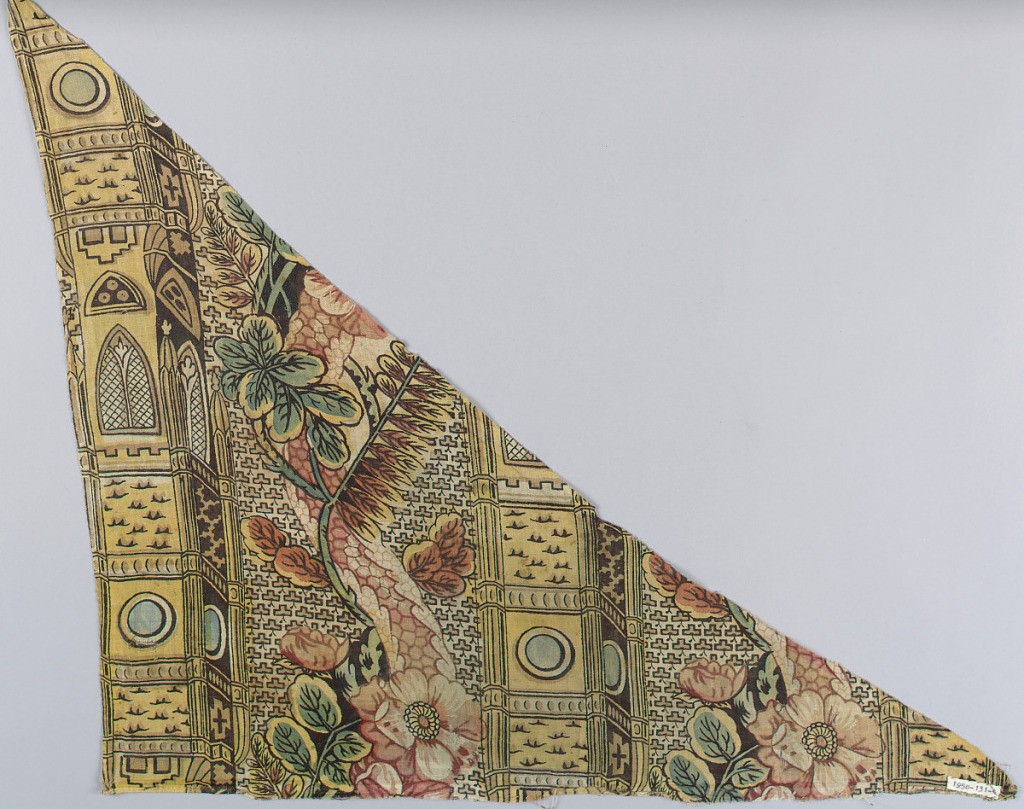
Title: Fragment
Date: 1800–1808
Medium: cotton Technique: relief printed and glazed
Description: Triangular fragment in shades of yellow, dark brown, orange and green. Part of the repeat is a pillar-type pattern, the vertical motif being a slim "Gothic" tower. Between towers, a large-scale serpentine is wound with big flowers and foliage on a white ground covered by a small black and brown rectangular motif. One selvage present.